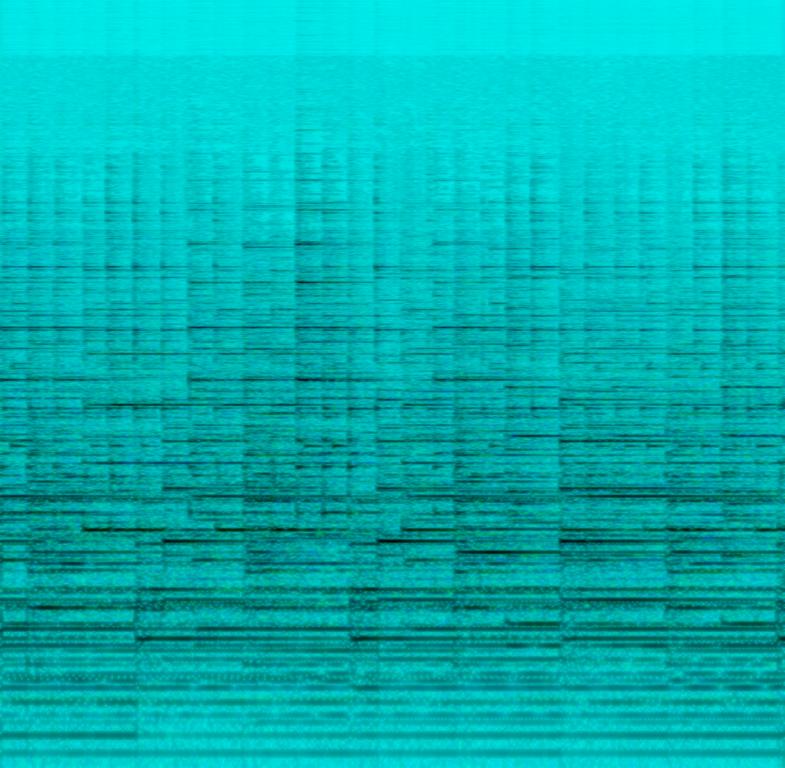
This audio contains people playing rhythms and melodies on bells with sticks. This is an amateur recording.